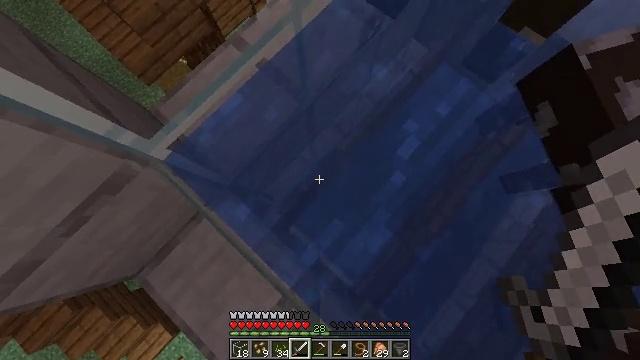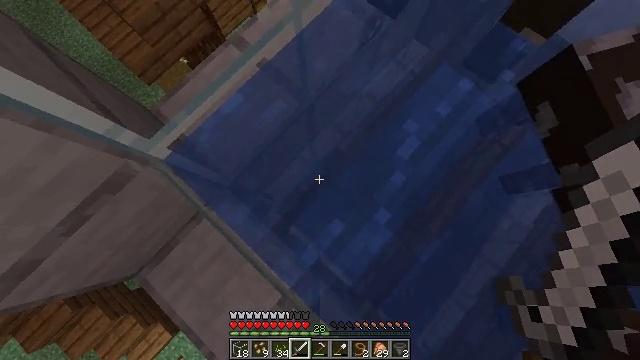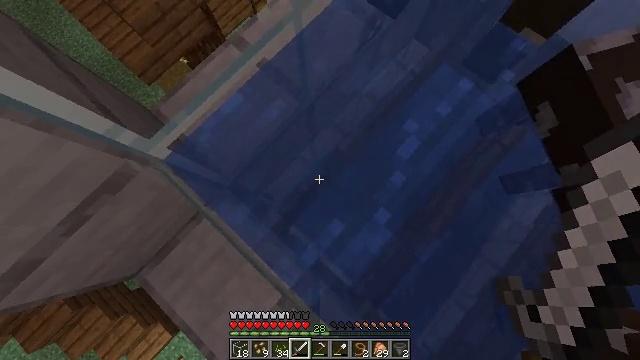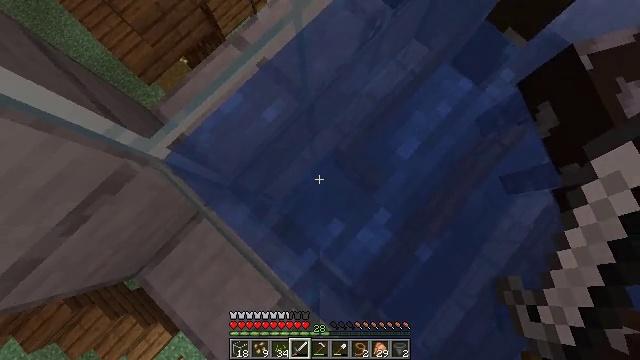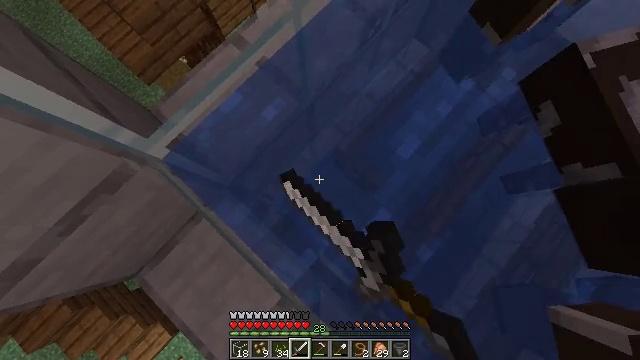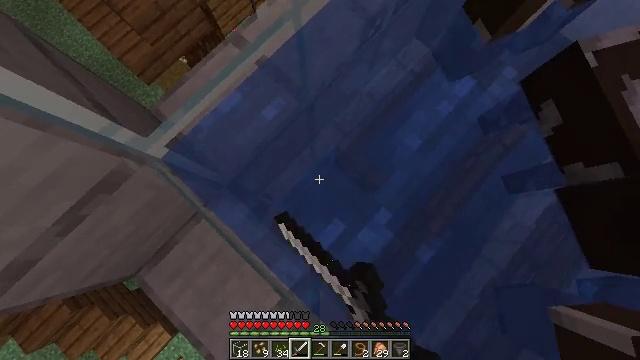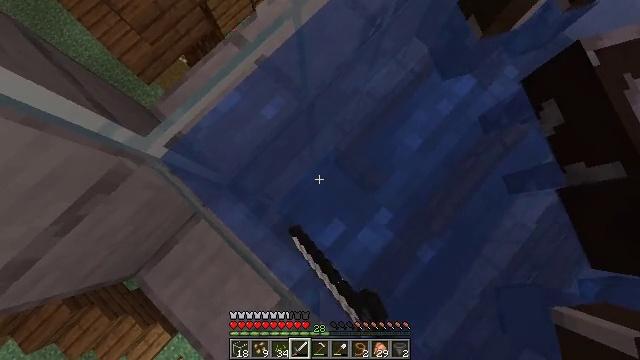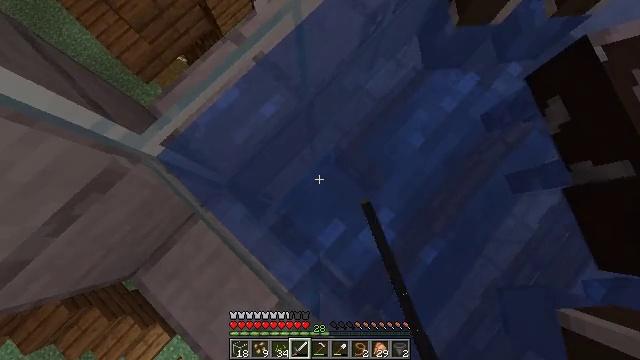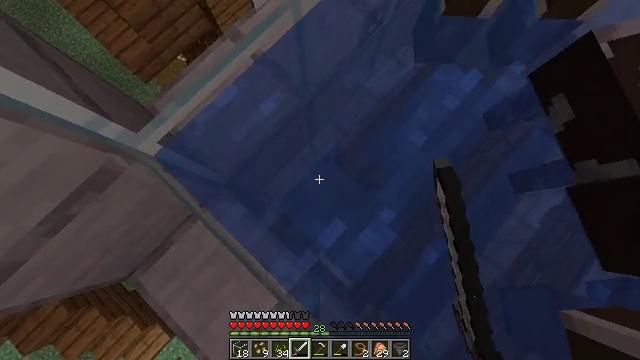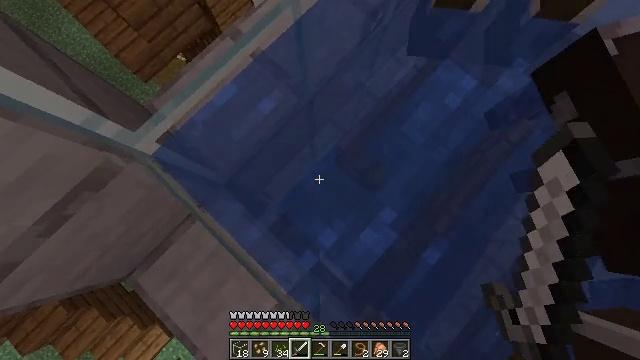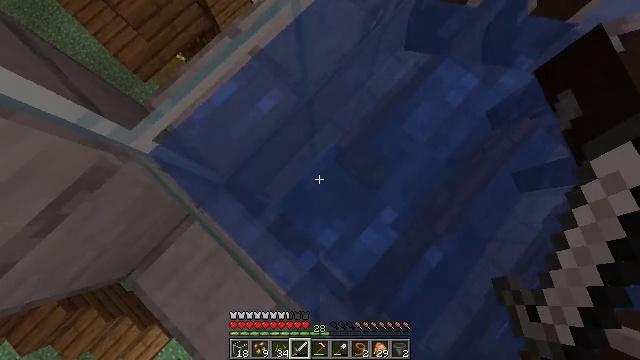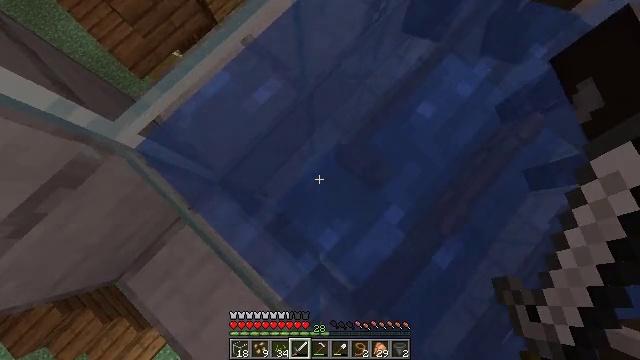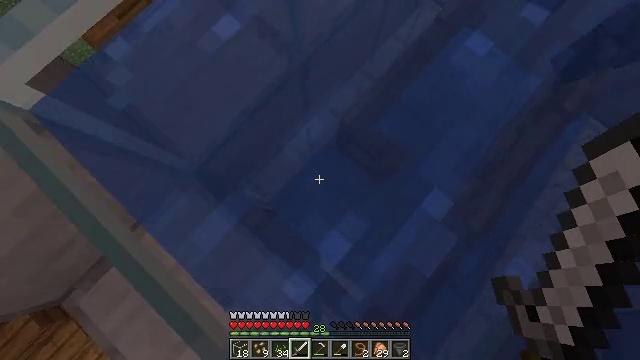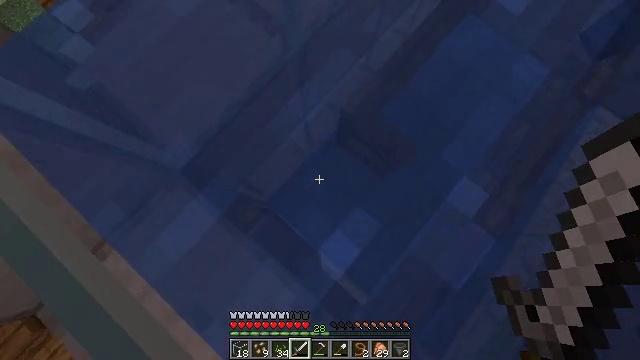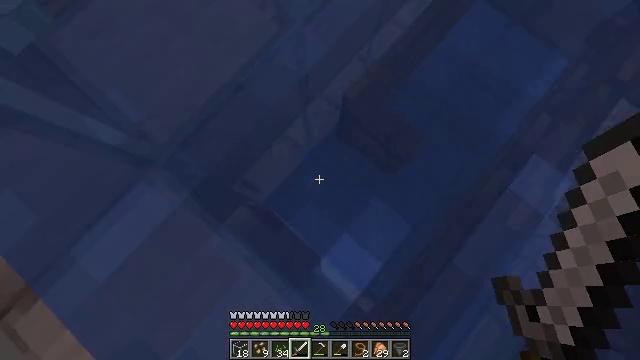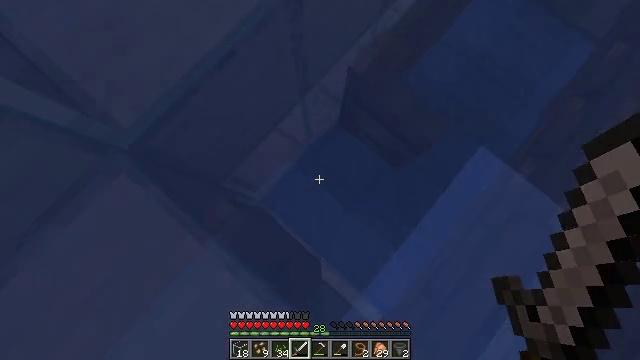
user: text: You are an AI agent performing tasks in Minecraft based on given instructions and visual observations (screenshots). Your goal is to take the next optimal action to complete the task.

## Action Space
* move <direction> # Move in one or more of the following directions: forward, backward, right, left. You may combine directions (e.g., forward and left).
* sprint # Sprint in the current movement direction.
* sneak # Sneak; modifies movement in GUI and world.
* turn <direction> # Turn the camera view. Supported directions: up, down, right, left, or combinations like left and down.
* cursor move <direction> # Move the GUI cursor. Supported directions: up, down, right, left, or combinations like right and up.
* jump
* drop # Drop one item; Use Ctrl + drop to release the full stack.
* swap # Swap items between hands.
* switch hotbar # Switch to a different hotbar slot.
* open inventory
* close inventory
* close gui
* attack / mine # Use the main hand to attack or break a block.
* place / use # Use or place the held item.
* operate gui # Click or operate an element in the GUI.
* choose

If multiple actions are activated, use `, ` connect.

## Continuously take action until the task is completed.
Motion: motion action
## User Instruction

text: Mine the glass to clear the view.
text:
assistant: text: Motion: no_op
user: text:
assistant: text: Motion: no_op
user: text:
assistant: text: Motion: use / place
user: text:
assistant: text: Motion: use / place
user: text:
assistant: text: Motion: no_op
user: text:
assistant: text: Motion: no_op
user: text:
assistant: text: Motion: no_op
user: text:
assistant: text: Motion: no_op
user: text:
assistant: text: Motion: no_op
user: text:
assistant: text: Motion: sneak
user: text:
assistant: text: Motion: sneak
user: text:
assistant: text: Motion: sneak, turn right
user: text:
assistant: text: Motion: sneak
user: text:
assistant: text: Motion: sneak
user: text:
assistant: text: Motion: sneak
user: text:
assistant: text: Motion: sneak
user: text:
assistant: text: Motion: sneak
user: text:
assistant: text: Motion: sneak, turn right
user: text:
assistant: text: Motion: sneak, turn right
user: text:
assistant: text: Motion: sneak, turn right
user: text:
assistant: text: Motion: sneak, turn right
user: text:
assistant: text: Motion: sneak, turn right
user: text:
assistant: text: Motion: sneak, turn right
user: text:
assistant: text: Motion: sneak, turn right and up
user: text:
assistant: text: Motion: sneak, turn right and up
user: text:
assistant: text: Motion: sneak, turn right and up
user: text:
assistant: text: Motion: sneak, turn right and up
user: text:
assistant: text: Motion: sneak, turn right and up
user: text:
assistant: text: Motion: sneak, turn right and up
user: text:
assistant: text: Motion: sneak, turn right and up